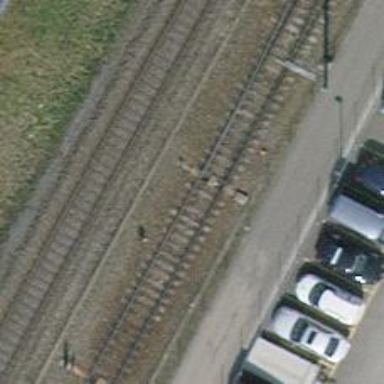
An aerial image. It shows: Railway switch.